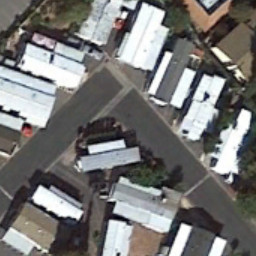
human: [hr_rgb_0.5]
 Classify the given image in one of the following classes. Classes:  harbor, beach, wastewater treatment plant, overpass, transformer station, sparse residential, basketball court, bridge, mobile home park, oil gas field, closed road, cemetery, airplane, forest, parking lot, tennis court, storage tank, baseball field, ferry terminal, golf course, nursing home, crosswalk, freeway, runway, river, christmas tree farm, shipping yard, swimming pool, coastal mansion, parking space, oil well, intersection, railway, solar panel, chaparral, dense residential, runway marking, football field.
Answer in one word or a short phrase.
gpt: mobile home park